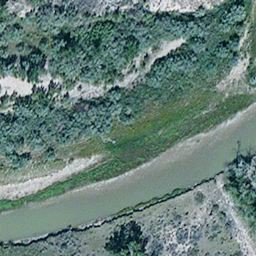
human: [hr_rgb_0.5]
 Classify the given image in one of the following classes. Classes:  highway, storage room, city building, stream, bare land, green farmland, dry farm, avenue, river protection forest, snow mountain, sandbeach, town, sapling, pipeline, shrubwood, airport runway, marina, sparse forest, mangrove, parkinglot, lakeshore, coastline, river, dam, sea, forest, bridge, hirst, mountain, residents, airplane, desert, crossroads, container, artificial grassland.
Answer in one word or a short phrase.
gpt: river